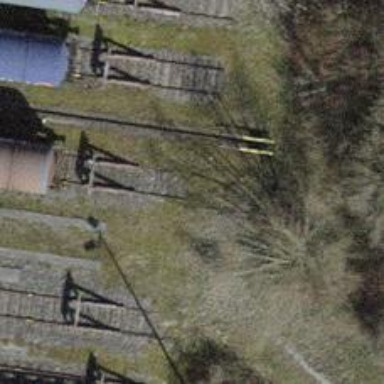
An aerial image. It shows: Railway yard.